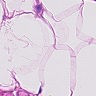
Metastatic tissue present: no